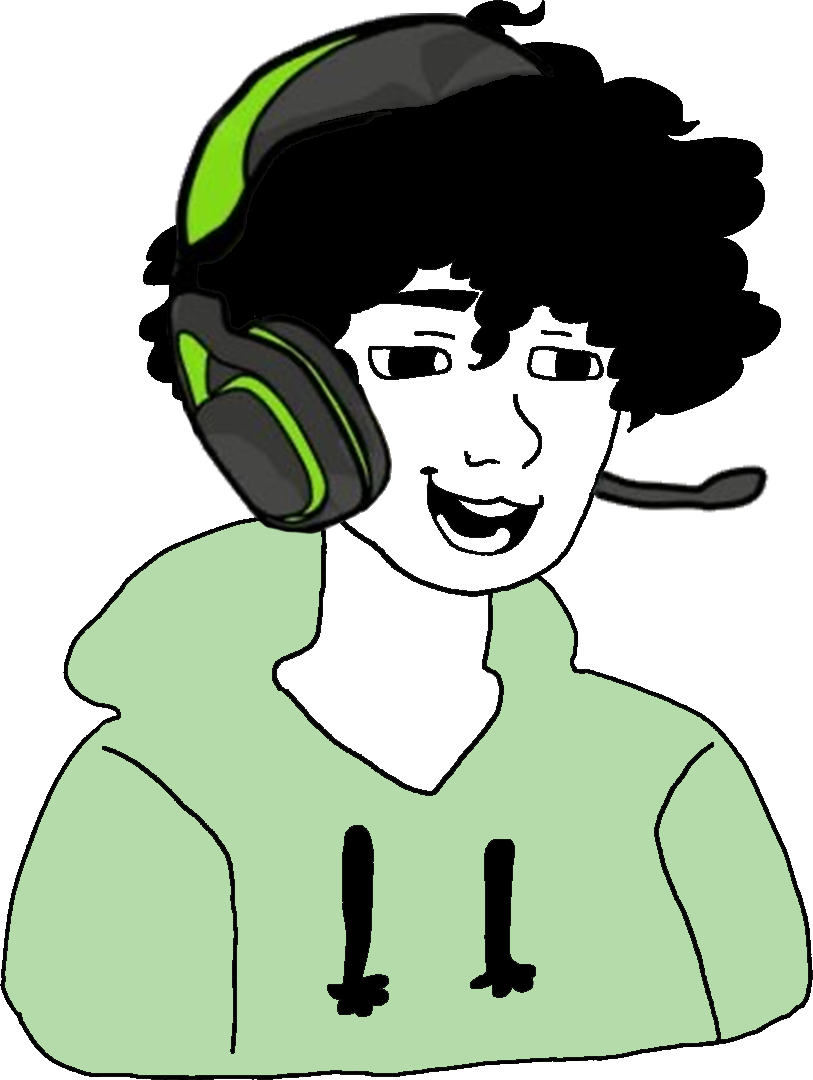
Label: 5_Twinkjak